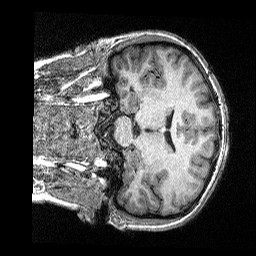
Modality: T1map
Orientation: coronal